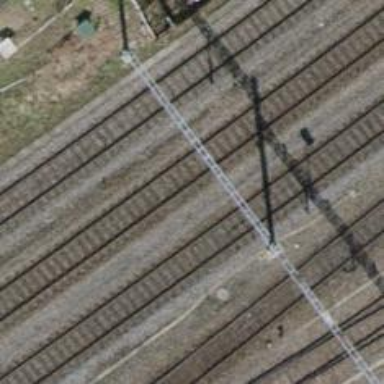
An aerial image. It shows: Railway milestone.